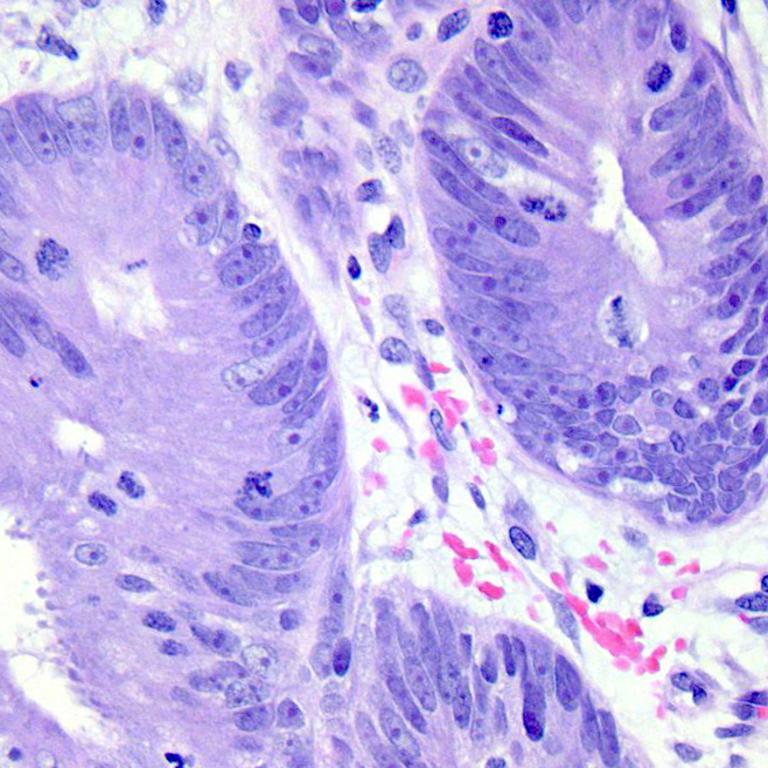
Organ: colon
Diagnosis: adenocarcinomas